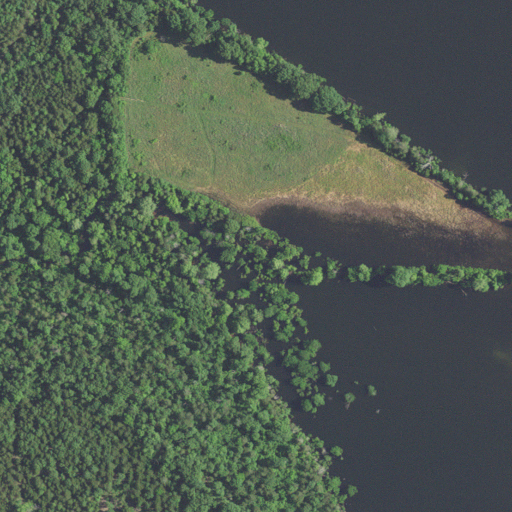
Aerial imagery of valley in Missouri named Brown Hollow containing deciduous forest, pasture, evergreen forest, grassland, mixed forest, and open water